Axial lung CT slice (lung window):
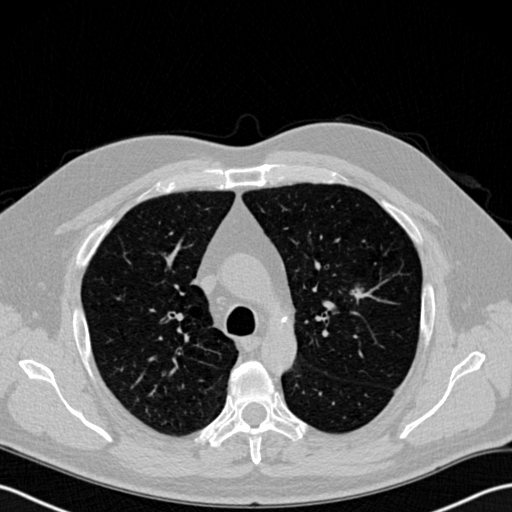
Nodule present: yes
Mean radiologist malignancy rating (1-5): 4.75